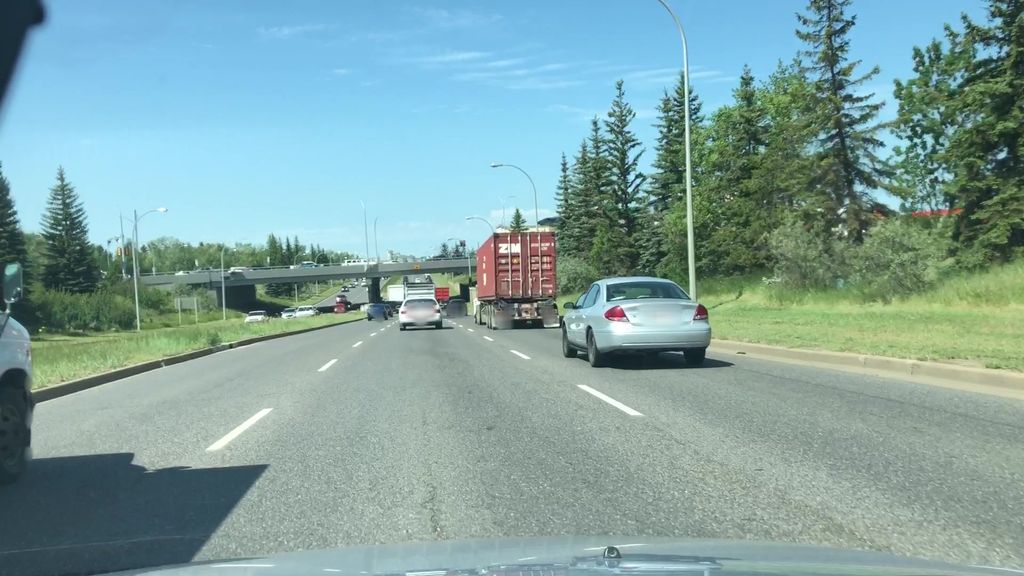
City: edmonton